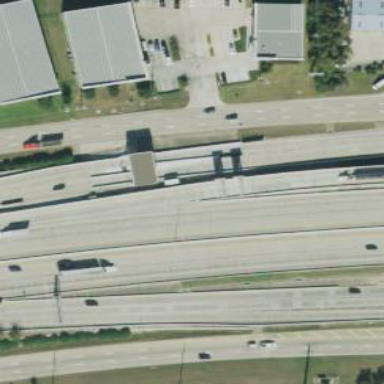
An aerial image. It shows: Toll gantry on the road.